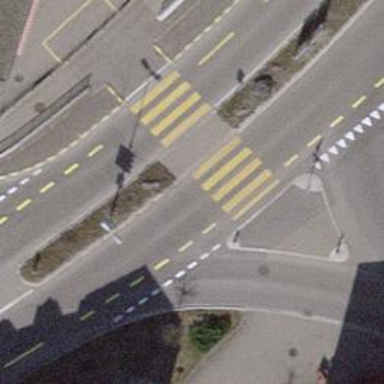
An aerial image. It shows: Traffic calming island.